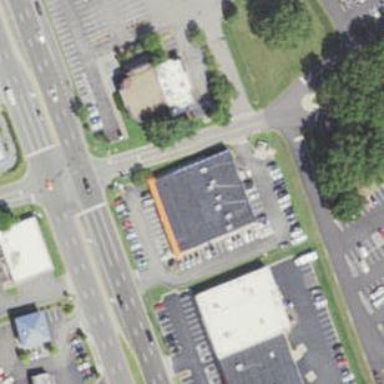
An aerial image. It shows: Building.